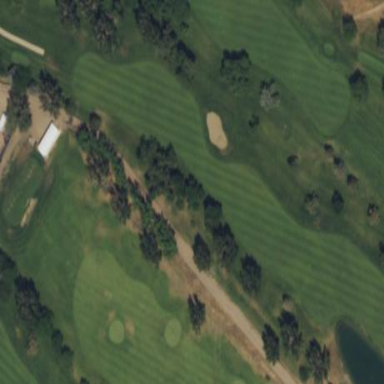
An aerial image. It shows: Area with grass used as rough in golf course.